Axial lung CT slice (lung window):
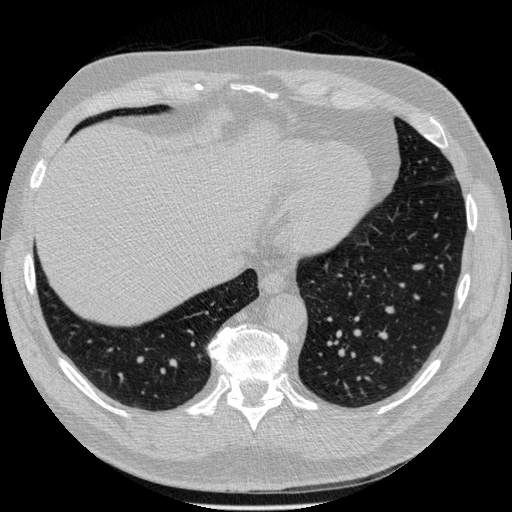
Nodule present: no